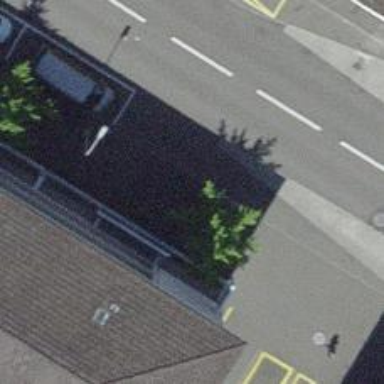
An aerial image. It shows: Urban tree adds touch of nature to the surroundings.